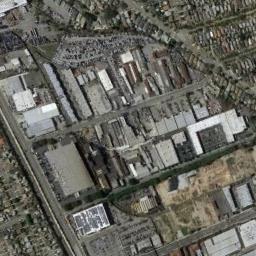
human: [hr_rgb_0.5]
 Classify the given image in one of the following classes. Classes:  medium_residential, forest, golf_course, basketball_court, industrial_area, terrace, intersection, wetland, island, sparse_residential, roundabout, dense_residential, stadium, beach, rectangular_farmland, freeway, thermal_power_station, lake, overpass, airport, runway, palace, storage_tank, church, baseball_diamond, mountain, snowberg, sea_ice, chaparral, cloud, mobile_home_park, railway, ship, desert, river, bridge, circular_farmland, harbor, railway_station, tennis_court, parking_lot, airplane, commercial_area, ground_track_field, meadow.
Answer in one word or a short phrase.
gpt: industrial_area